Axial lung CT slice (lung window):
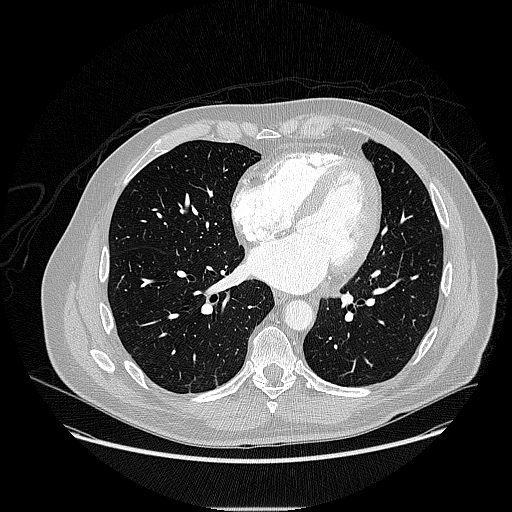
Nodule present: no